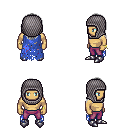
a pixel art fantasy rpg character, male body template, human, tanned skin, blue tattered cape, magenta pants, gray long hairstyle, chain hood, bracelets, metal boots, four views (front, back, left, right), 2x2 character sprite sheet, small pixel art, hard edges, no anti-aliasing